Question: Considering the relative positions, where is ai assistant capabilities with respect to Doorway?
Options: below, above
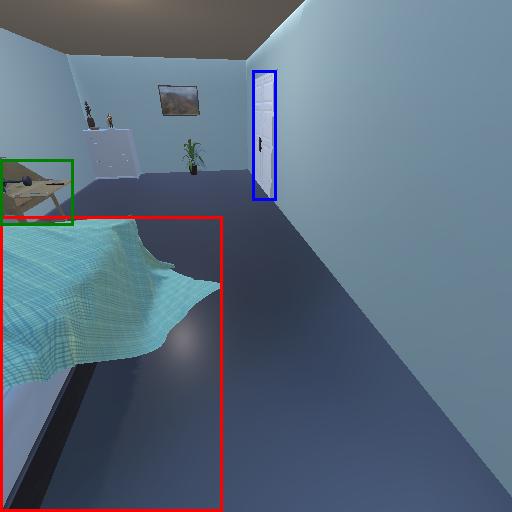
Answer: below